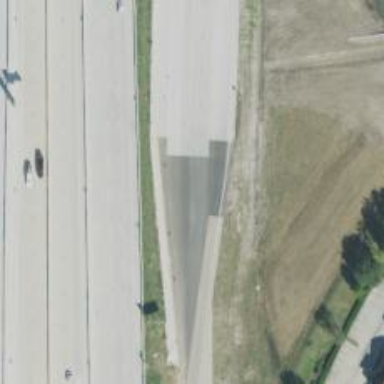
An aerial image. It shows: Secondary road with frontage road.